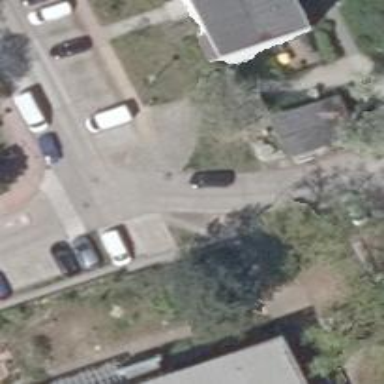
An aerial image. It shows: Residential road paved with concrete.